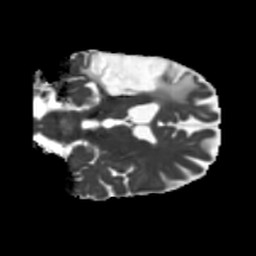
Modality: MD
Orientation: coronal
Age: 56
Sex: male
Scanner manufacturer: siemens
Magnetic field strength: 3 T
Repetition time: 5.25 s
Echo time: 0.08 s